The image is the raw time-domain waveform of a rolling-element bearing's vibration signal. Classify the bearing condition as one of: normal, inner_race, outer_race, ball.
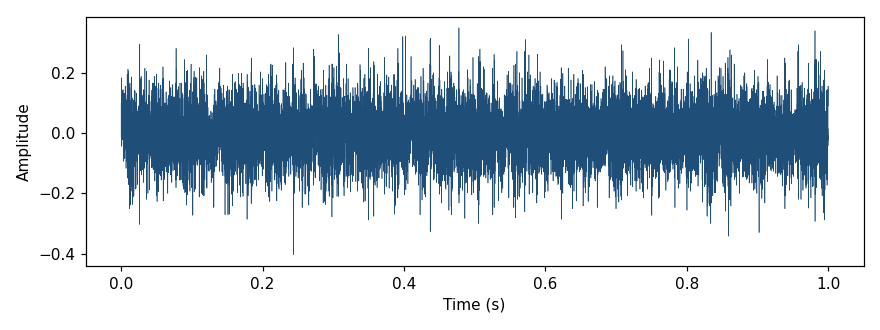
Answer: normal